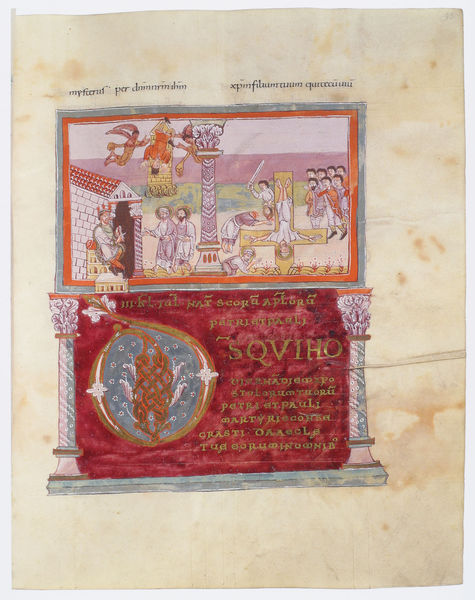
Titel: Göttinger Sakramentar
Institution: Göttingen, Staats- und Universitätsbibliothek
Schlagwörter: blau, mann, menschen, bunt, säule, säulen, zeichnung, haus, rot, gericht, architektur, hinrichtung, rahmen, tod, gold, krone, engel, schrift, rahmung, farbe, figuren, könig, thron, buch, kreuz, illustration, schwert, text, initiale, buchseite, kreuzigung, mittelalter, petrus, handschrift, purpur, kapitel, akanthus, latein, buchmalerei, alexander, andreas, köpfung, mob